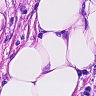
Metastatic tissue present: yes